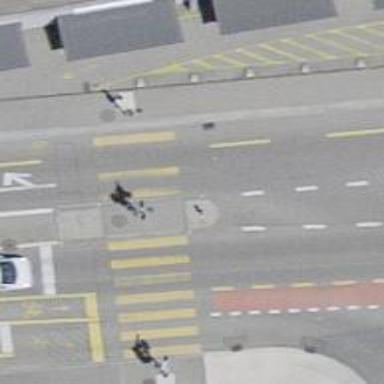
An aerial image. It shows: Crossing with marked traffic signals.